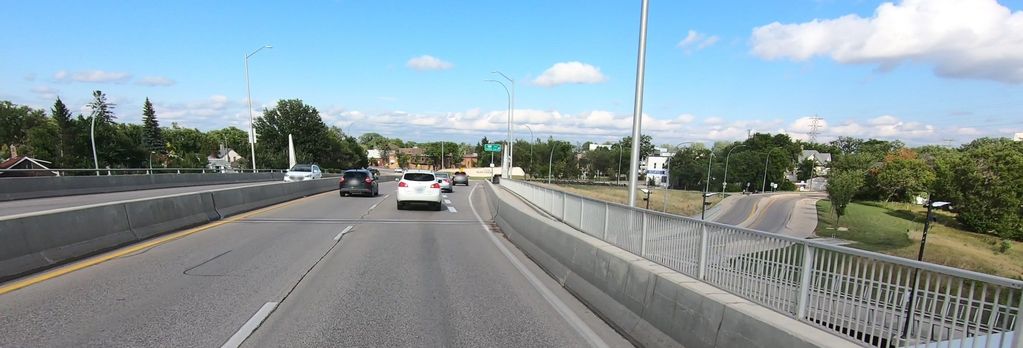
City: winnipeg